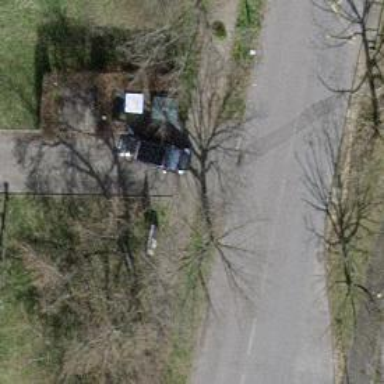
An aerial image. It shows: Brown street cabinet used for postal service.